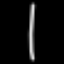
Label: line